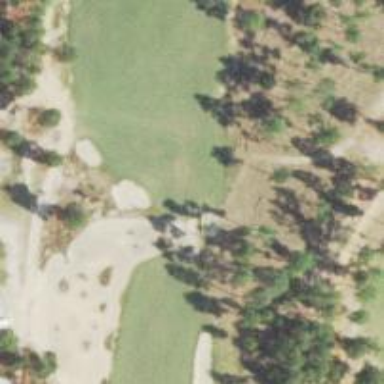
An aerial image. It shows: View of golf hole.